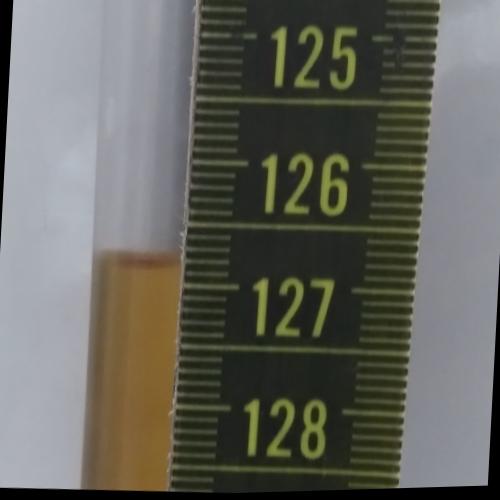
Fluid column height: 126.8 cm